Field crop: maize
Growth stage: 2
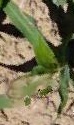
Species: maize